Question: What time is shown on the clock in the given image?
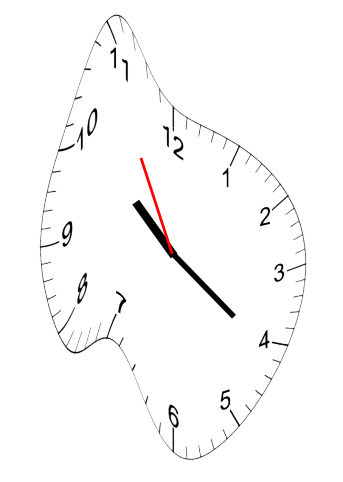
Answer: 10:20:55